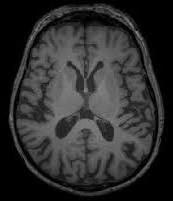
Label: notumor